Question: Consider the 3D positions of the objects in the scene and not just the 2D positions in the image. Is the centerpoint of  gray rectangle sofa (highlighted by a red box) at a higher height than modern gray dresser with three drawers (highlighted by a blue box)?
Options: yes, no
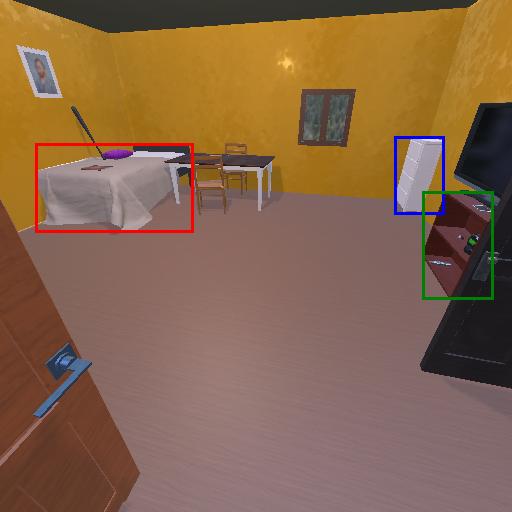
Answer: yes